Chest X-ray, PA view. Patient: 36 years old, sex M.
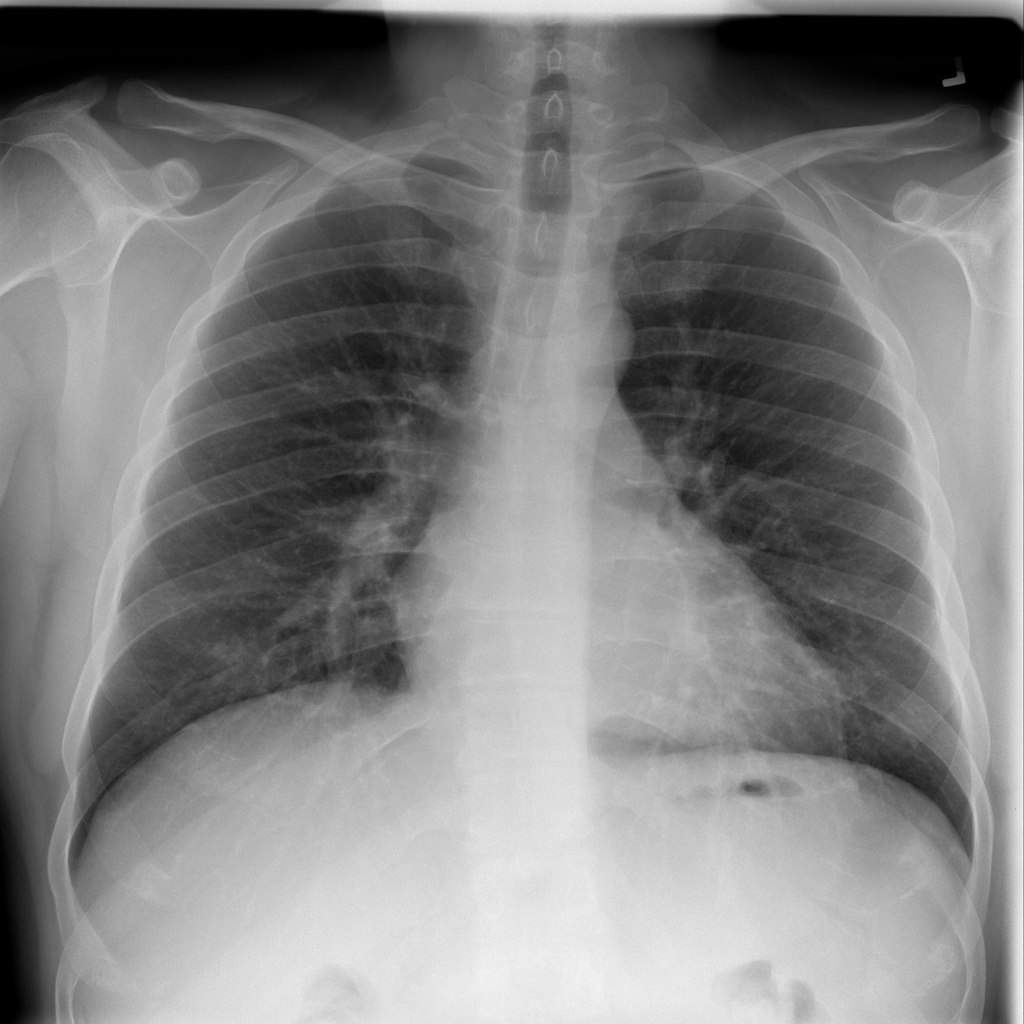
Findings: No Finding